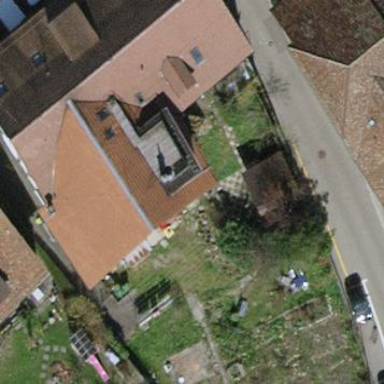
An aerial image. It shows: Semidetached house with gabled tile roof.